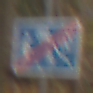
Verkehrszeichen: EndeVerkehrsberuhigterBereich
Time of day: MorningAfternoon
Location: Outdoor (Nature)
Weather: Overcast
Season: Autumn
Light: Natural